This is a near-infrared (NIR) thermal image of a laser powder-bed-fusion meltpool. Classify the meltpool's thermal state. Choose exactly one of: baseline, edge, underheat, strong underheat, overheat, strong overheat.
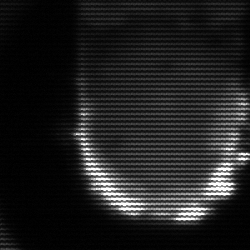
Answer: baseline